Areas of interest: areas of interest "Soccer Field"
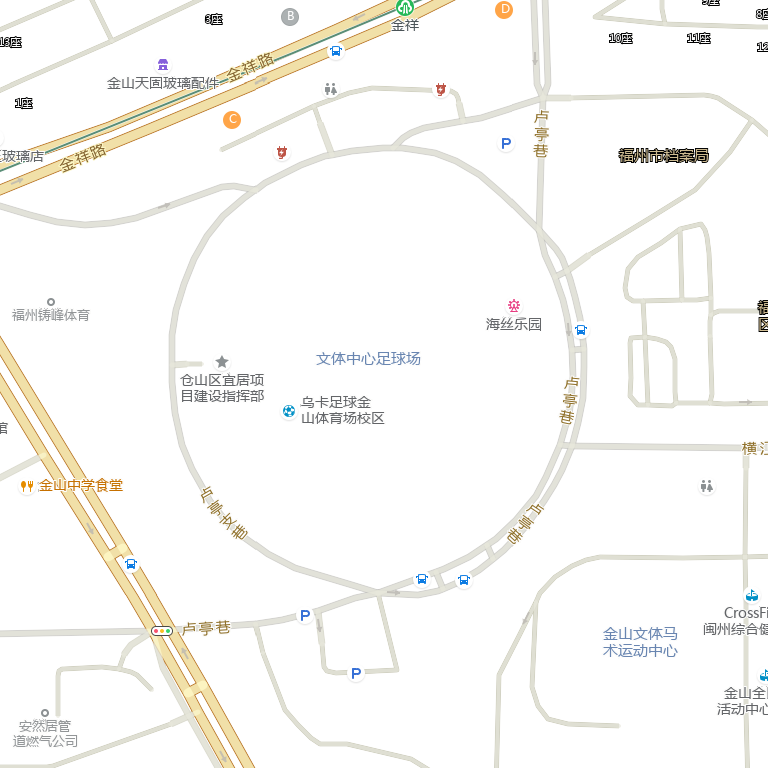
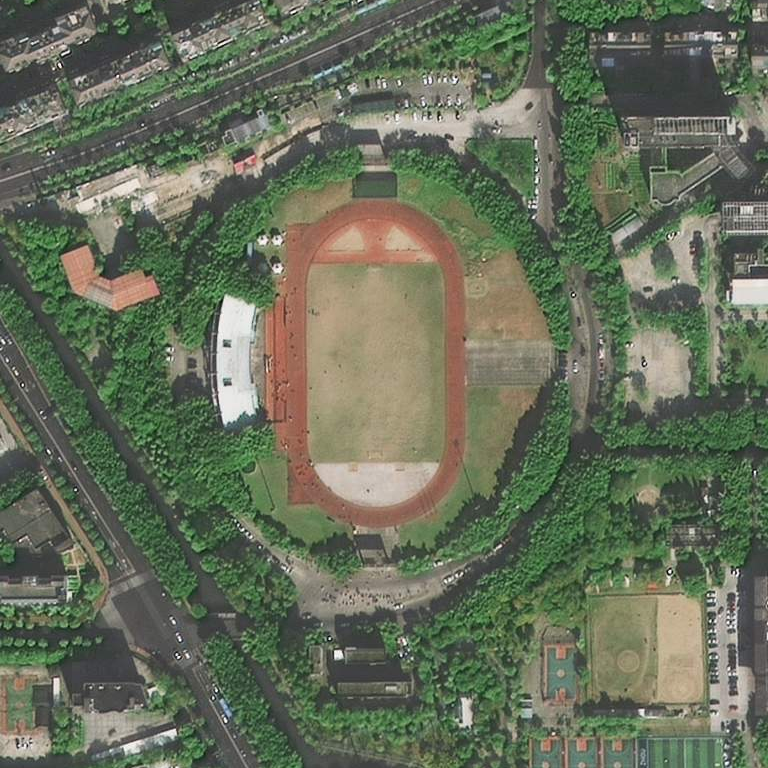